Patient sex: M
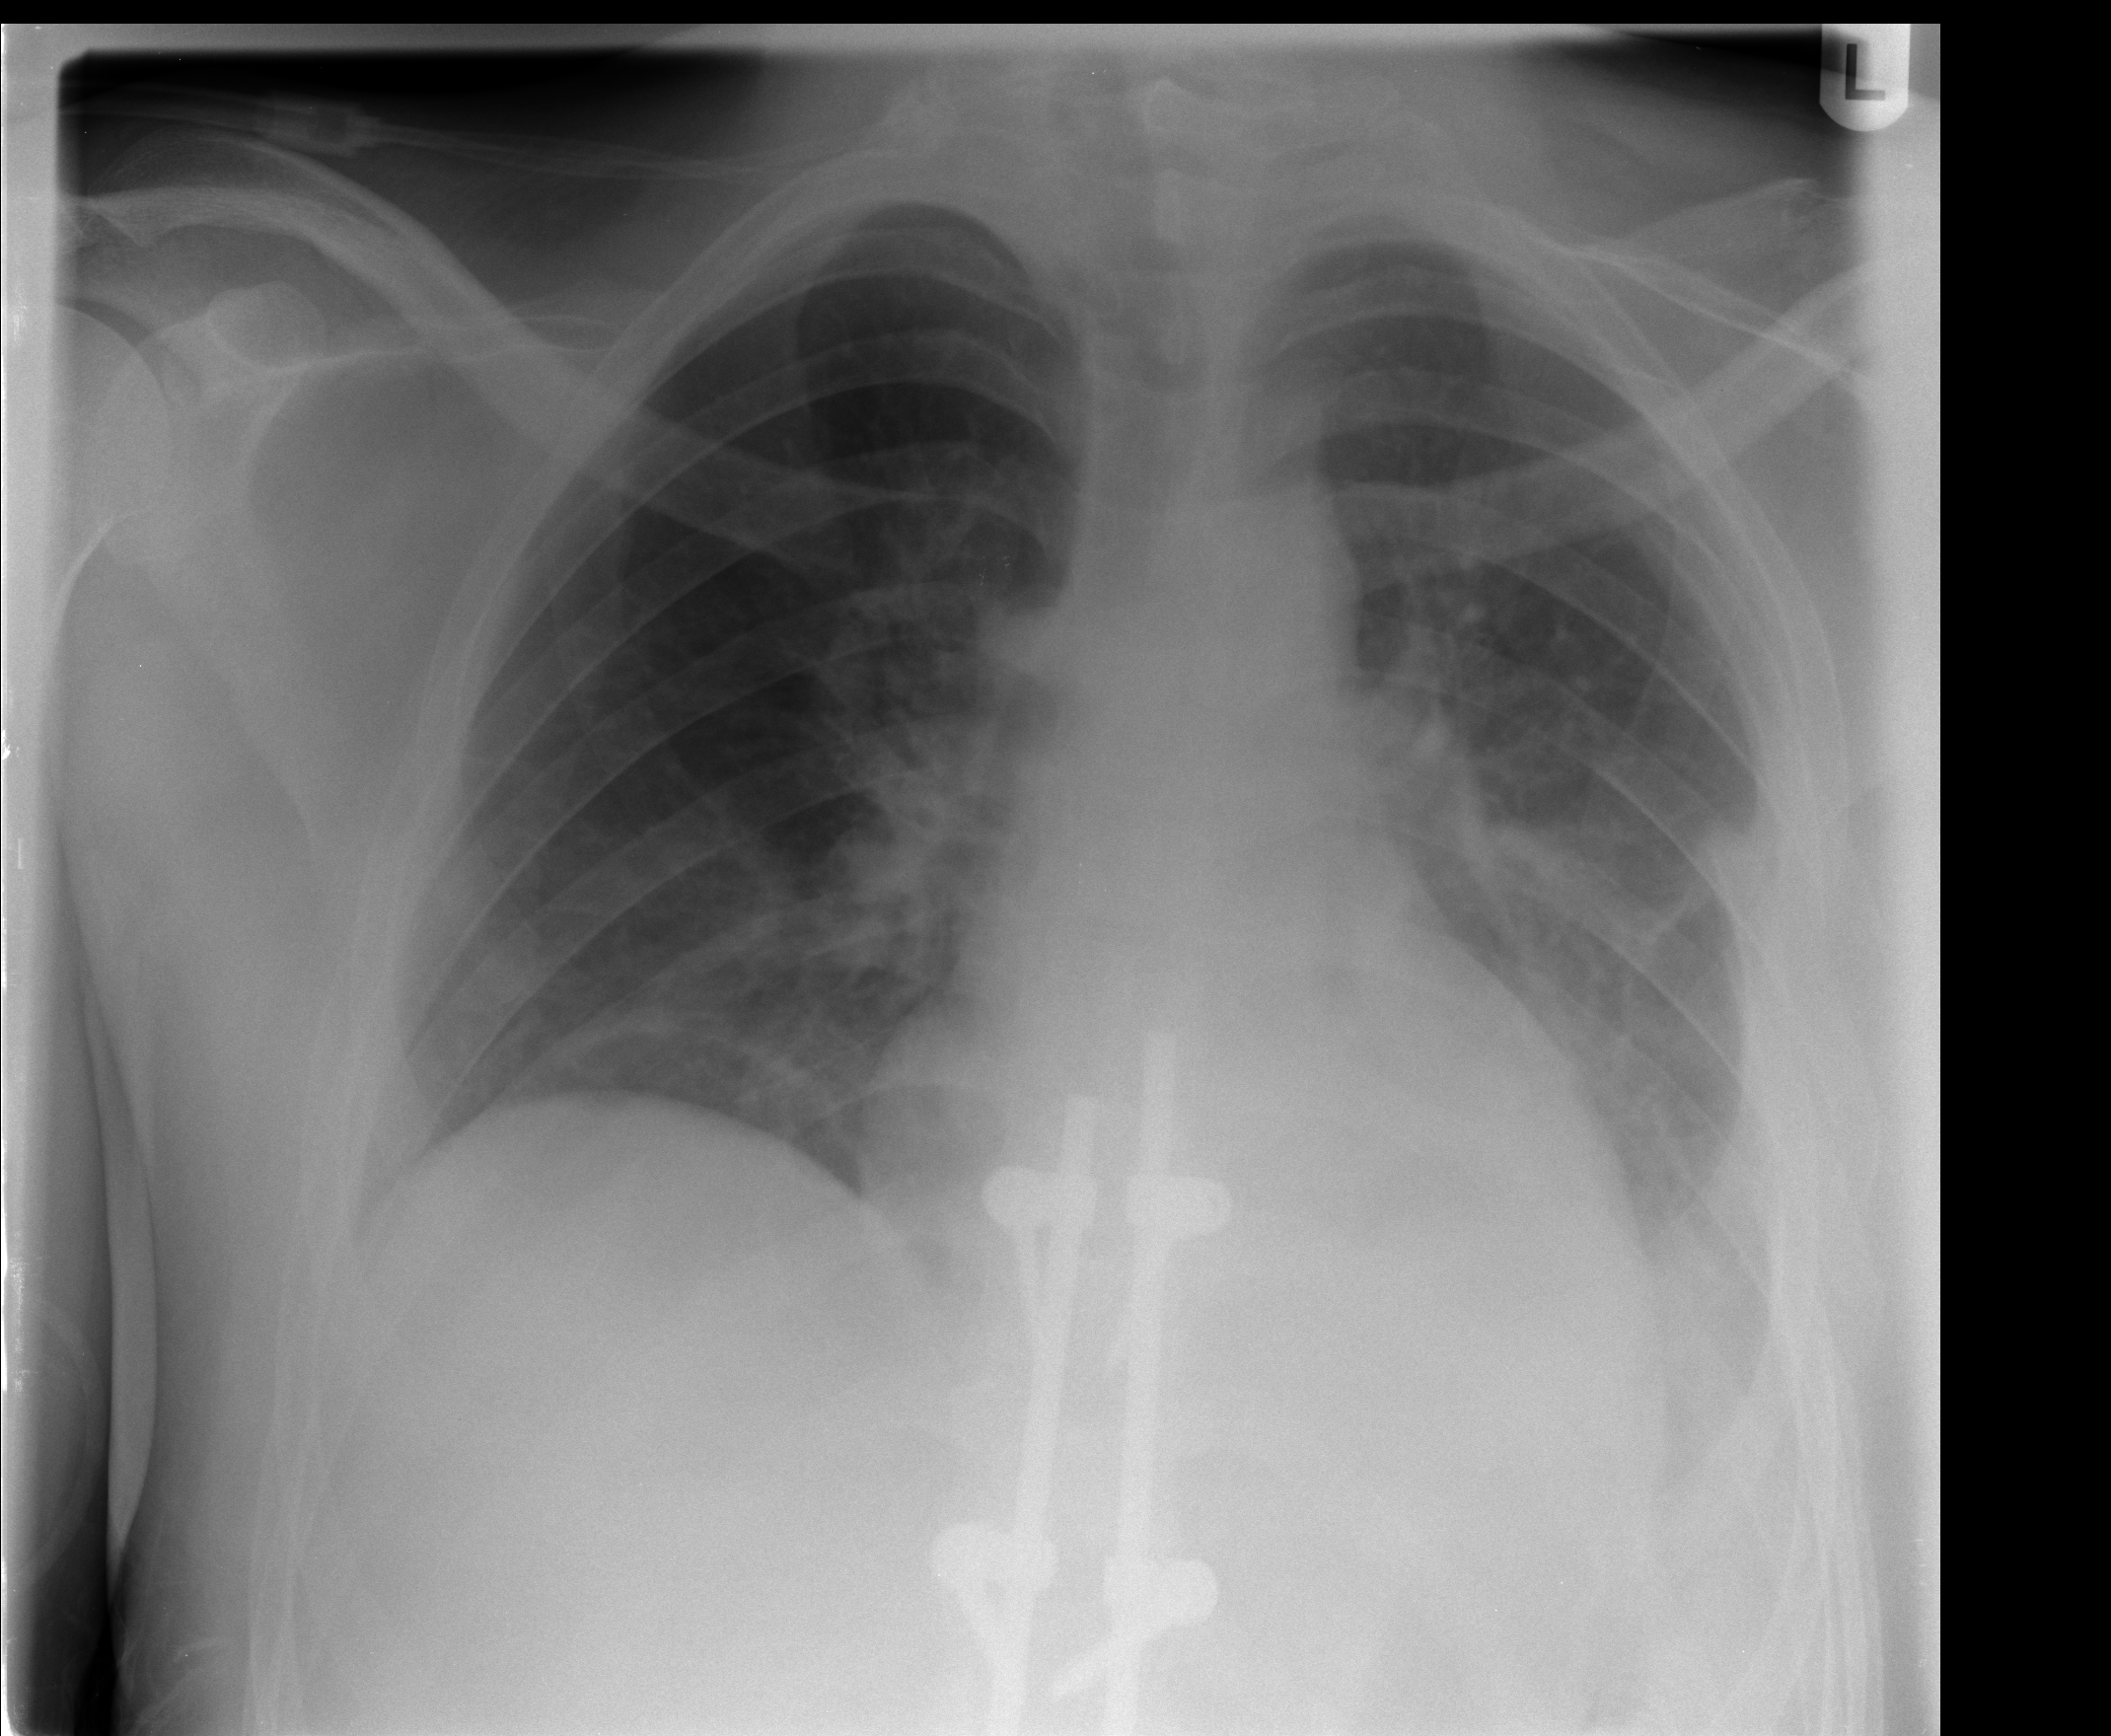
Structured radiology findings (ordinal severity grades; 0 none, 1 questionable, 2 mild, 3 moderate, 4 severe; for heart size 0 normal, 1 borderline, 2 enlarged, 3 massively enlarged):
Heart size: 0
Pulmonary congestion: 1
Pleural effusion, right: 2
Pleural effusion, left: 2
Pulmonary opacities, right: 1
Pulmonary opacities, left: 2
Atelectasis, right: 2
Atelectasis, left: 2